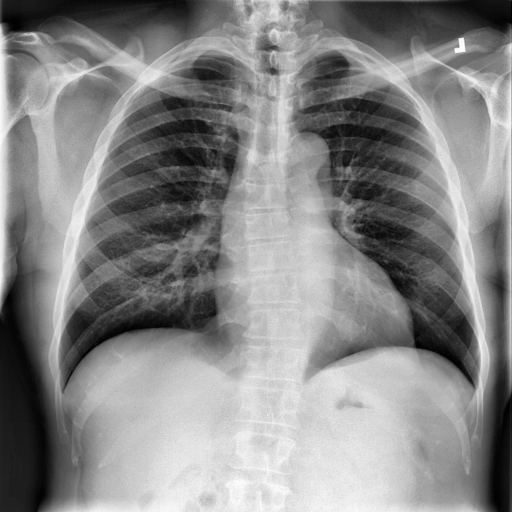
Finding: NORMAL